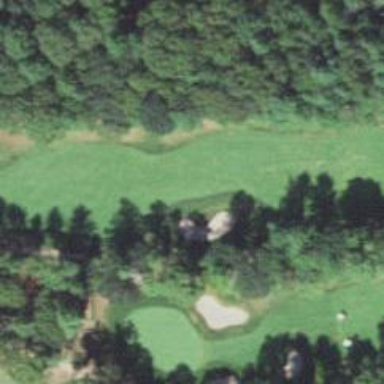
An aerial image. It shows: View of golf hole.